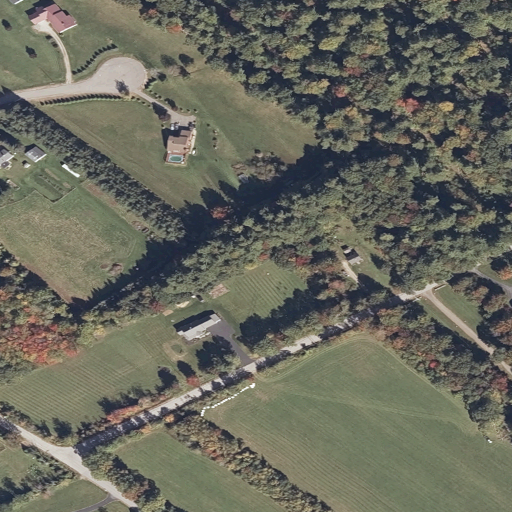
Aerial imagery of ridge(s) in Maine named Beech Ridge containing pasture, mixed forest, open development, low intensity development, evergreen forest, deciduous forest, and medium intensity development